Question: This may or may not be a very simplistic question. But I am trying to alter the acf plot produced in R and am having no luck. I would like to change the way that the acf looks i.e. change from the basic plot. The figure displays the normal acf produced by R on the left and the acf I would like on the right, is there a way of changing this?
I have tried typing 'changing acf plot in R' into various search engines but cannot find a suitable solution. So far I have stored the acf output:
'''
a <- acf(blah)
xyplot(acf~lag,data=a,type = "l")
'''
This returns a lineplot of the acf, but does not retain the 95% confidence interval. Does anyone have any suggestions?
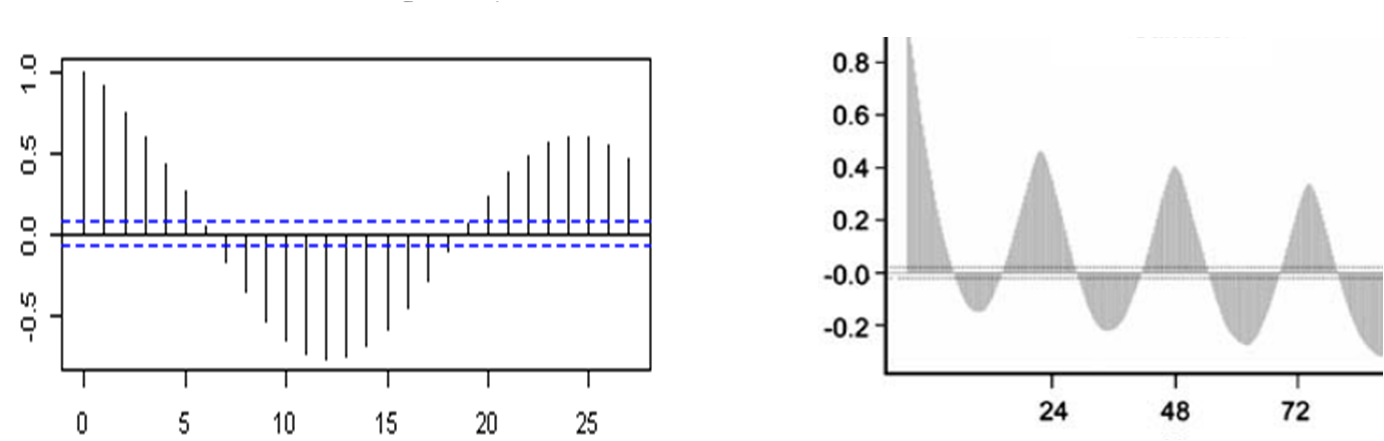
Answer: I can get something similar to the plot you want by using 'ggplot2'. I've used the 'ldeaths' table for an example here. The crucial point is probably extracting the values from the acf object into a 'data.frame'. From there you can pretty much plot whatever you want with it.
'''
library(ggplot2)
# compute acf without plotting
acz <- acf(ldeaths, plot=F)
# 95% confidence interval limits
ci <- qnorm((1 + 0.95)/2)/sqrt(sum(!is.na(series)))
# convert to data frame
acd <- data.frame(lag=acz$lag, acf=acz$acf)
# use data frame for ggplot
ggplot(acd, aes(lag, acf)) + geom_area(fill="grey") +
geom_hline(yintercept=c(ci, -ci), linetype="dashed") +
theme_bw()
'''

You can familiarise yourself with 'ggplot2' by looking over the documentation <URL>. This will help you customize the plot further.
The confidence interval is not exported by the 'acf' function - this calculation is done inside the 'plot.acf' function. So when drawing the ACF with ggplot, you need to compute the CI bounds yourself.